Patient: sex M, age 53
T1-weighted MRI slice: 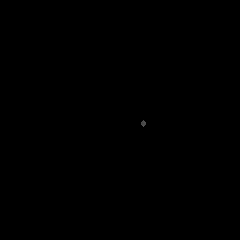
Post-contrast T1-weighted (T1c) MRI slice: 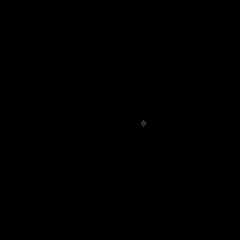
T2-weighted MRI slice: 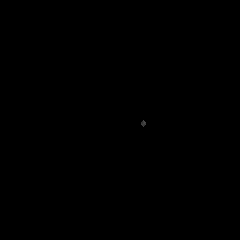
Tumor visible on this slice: no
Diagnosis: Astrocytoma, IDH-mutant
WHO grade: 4